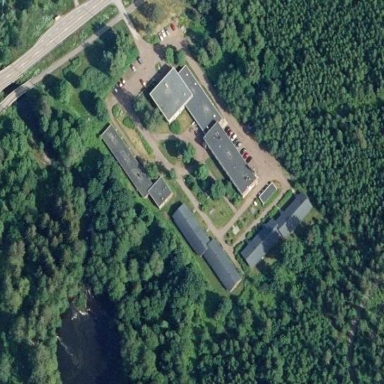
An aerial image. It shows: Public building.